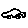
Label: car